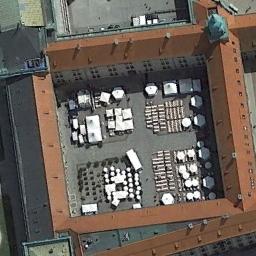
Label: palace